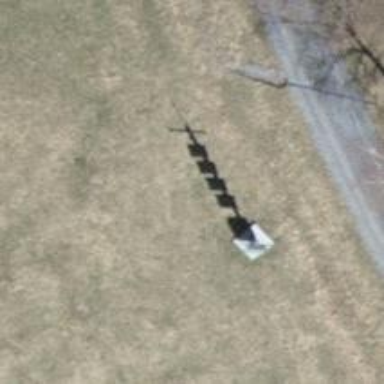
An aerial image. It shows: Mast tower used for communication.